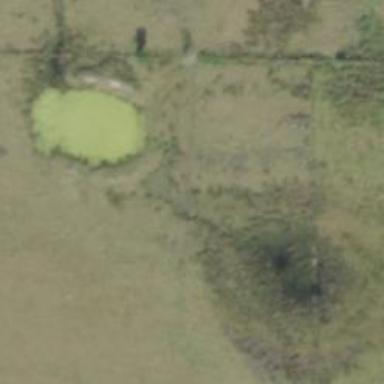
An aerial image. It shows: Marshy wetland area.